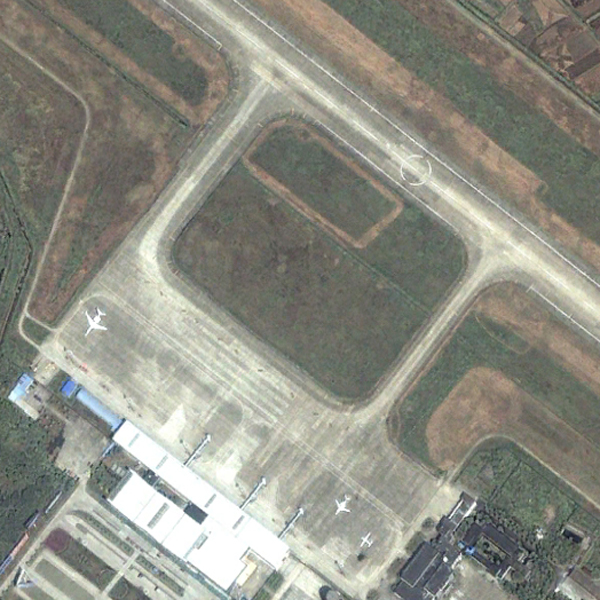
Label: Airport